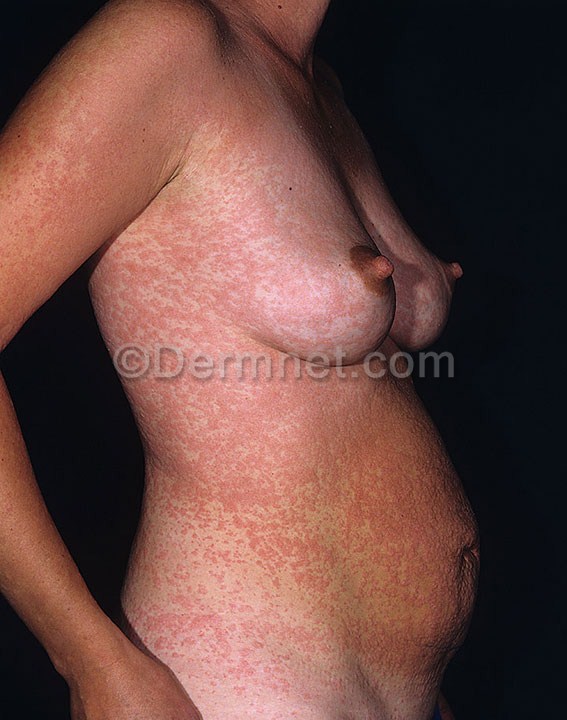
Disease: Urticaria Hives